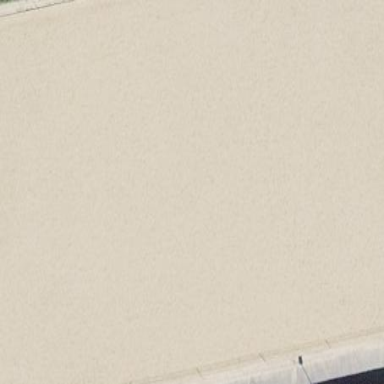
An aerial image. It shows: Equestrian pitch with sand surface.